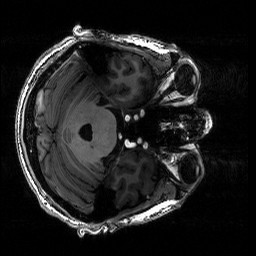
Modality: T1w
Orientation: axial
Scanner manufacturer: siemens
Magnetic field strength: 6.98 T
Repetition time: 2.3 s
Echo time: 0.00244 s